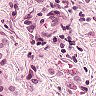
Metastatic tissue present: yes